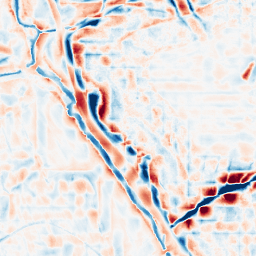
Category: wavelet
Decomposition family: wavelet_biorthogonal
Decomposition parameters: wavelet: bior2.4
level: 4
Upsampling method: sinc_hamming
Upsampling parameters: scale: 8
kernel_size: 16
Upsampling scale: 8